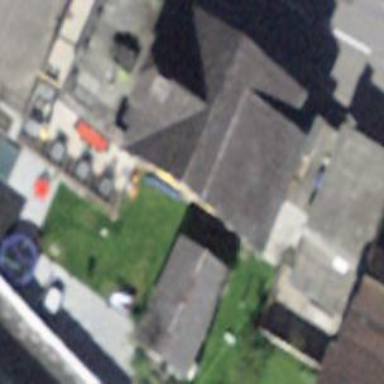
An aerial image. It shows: Building with grey Eternit roof.